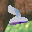
Label: 2